Question: I have some kind of data frame in ten days. I want to use the ten days data to analysis general things.
For example, First, I need to split the data frame into groups by time interval(for example 10 seconds). Second, calculate the percentage of value "1" in each group for columns C and D separately. Finally, plot the percentage for column C and B with time in a graphic.
'''
time B C D
1 2014-08-04 00:00:04.0 red 0 0
2 2014-08-04 00:00:06.0 red 0 0
3 2014-08-04 00:00:06.0 red 1 0
4 2014-08-04 00:00:06.2 red 0 0
5 2014-08-04 00:00:06.5 red 0 0
6 2014-08-04 00:00:07.0 red 0 1
7 2014-08-04 00:00:07.7 red 0 0
8 2014-08-04 00:00:16.0 red 0 0
9 2014-08-04 00:00:17.0 red 1 0
10 2014-08-04 00:00:18.0 red 0 0
11 2014-08-04 00:00:22.0 red 0 0
12 2014-08-04 00:00:22.0 red 0 0
13 2014-08-04 00:00:22.2 red 0 0
14 2014-08-04 00:00:25.0 red 1 0
15 2014-08-04 00:00:27.0 red 1 0
16 2014-08-04 00:00:28.0 red 0 0
17 2014-08-04 00:00:29.0 red/amber 1 0
18 2014-08-04 00:00:29.0 red/amber 1 1
19 2014-08-04 00:00:30.0 green 0 0
20 2014-08-04 00:00:40.0 green 0 1
21 2014-08-04 00:00:42.4 green 0 0
22 2014-08-04 00:00:43.0 green 0 0
23 2014-08-04 00:00:50.0 red 1 0
24 2014-08-04 00:00:51.2 red 0 0
25 2014-08-04 00:00:52.0 red 0 1
26 2014-08-04 00:00:52.0 red 1 0
27 2014-08-04 00:00:52.2 red 1 0
28 2014-08-04 00:00:52.9 red 1 1
29 2014-08-04 00:00:53.0 red 0 0
30 2014-08-04 00:00:59.0 red 0 1
31 2014-08-04 00:01:02.0 red 0 1
32 2014-08-04 00:01:03.2 red 0 1
33 2014-08-04 00:01:04.0 red 1 1
34 2014-08-04 00:01:06.4 red 0 1
35 2014-08-04 00:01:07.5 red 1 1
36 2014-08-04 00:01:08.0 red 0 1
37 2014-08-04 00:01:08.2 red 0 1
38 2014-08-04 00:01:08.4 red 0 1
39 2014-08-04 00:01:11.0 red 0 1
40 2014-08-04 00:01:13.0 red 0 1
41 2014-08-04 00:01:14.0 red 0 1
42 2014-08-04 00:01:15.0 red/amber 0 1
43 2014-08-04 00:01:15.0 red/amber 0 1
44 2014-08-04 00:01:16.0 green 0 1
45 2014-08-04 00:01:21.0 green 0 0
46 2014-08-04 00:01:26.0 green 0 0
47 2014-08-04 00:01:31.0 amber 0 0
48 2014-08-04 00:01:31.0 amber 0 0
49 2014-08-04 00:01:34.0 red 0 0
50 2014-08-04 00:01:36.0 red 0 0
'''
The data in 11th of August:
'''
time B C D
1 2014-08-11 00:00:02.0 red 0 0
2 2014-08-11 00:00:03.0 red 0 0
3 2014-08-11 00:00:04.0 red 0 0
4 2014-08-11 00:00:07.0 red 0 0
5 2014-08-11 00:00:08.0 red 0 0
6 2014-08-11 00:00:08.0 red 0 0
7 2014-08-11 00:00:08.2 red 0 0
8 2014-08-11 00:00:08.5 red 0 0
9 2014-08-11 00:00:08.9 red 0 0
10 2014-08-11 00:00:09.0 red 0 0
11 2014-08-11 00:00:09.5 red 0 0
12 2014-08-11 00:00:10.0 red 0 0
13 2014-08-11 00:00:10.2 red 0 0
14 2014-08-11 00:00:10.4 red 0 0
15 2014-08-11 00:00:10.5 red 0 0
16 2014-08-11 00:00:10.7 red 0 0
17 2014-08-11 00:00:11.7 red 0 0
18 2014-08-11 00:00:11.9 red 0 0
19 2014-08-11 00:00:12.0 red 0 0
20 2014-08-11 00:00:12.0 red 0 0
21 2014-08-11 00:00:12.2 red 0 0
22 2014-08-11 00:00:12.2 red 0 0
23 2014-08-11 00:00:12.5 red 0 0
24 2014-08-11 00:00:12.7 red 0 0
25 2014-08-11 00:00:13.0 red 0 0
26 2014-08-11 00:00:13.2 red 0 0
27 2014-08-11 00:00:13.2 red 0 0
28 2014-08-11 00:00:13.5 red 0 0
29 2014-08-11 00:00:13.7 red 0 0
30 2014-08-11 00:00:13.9 red 0 0
31 2014-08-11 00:00:14.2 red 0 0
32 2014-08-11 00:00:14.4 red 0 0
33 2014-08-11 00:00:14.7 red 0 0
34 2014-08-11 00:00:14.7 red 0 0
35 2014-08-11 00:00:15.0 red 0 0
36 2014-08-11 00:00:15.0 red 0 0
37 2014-08-11 00:00:15.2 red 0 0
38 2014-08-11 00:00:16.5 red 0 1
39 2014-08-11 00:00:17.0 red 0 1
40 2014-08-11 00:00:17.0 red 0 1
41 2014-08-11 00:00:17.9 red 0 1
42 2014-08-11 00:00:18.0 red 0 1
43 2014-08-11 00:00:18.0 red 0 1
44 2014-08-11 00:00:18.2 red 0 1
45 2014-08-11 00:00:18.4 red 0 1
46 2014-08-11 00:00:18.5 red 0 1
47 2014-08-11 00:00:18.7 red 0 1
48 2014-08-11 00:00:19.0 red 0 1
49 2014-08-11 00:00:19.2 red 0 1
50 2014-08-11 00:00:19.7 red 0 1
'''
I just know how to deal with one-day data.
It's just an example, I did lots of things into difficulties whenever I need handle many days data to average for general results. Thx for help. T^T
'''
library(reshape2)
library(ggplot2)
df$time <- as.POSIXct(cut(as.POSIXct(df$time), "10 secs"))
df.mlt <- melt(df, id.var=c("time", "B"))
ggplot(df.mlt, aes(x=time, y=value, color=variable)) +
stat_summary(geom="point", fun.y=mean, shape=1) +
stat_smooth()
'''
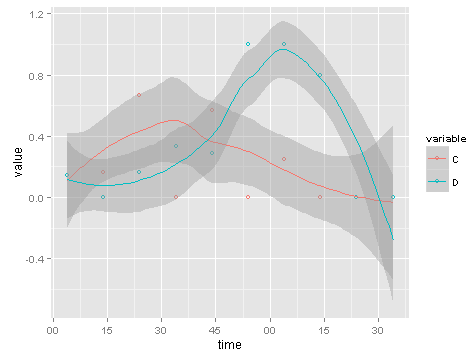
Answer: For the first two parts, you could try: (here, it is split by 10 secs, not clear whether you want to include days also)
'''
library(data.table)
df$time1 <- as.POSIXct(cut(as.POSIXct(df$time, format= "%Y-%m-%d %H:%M:%S"), "10 secs"))
df1 <- df[,-1] #deleted the time column
dt <- data.table(df1, key='time1')
dt1 <- dt[, list(C1=round(100*(sum(C==1)/.N),2), D1=round(100*(sum(D==1)/.N),2)), by=time1]
dt1
# time1 C1 D1
#1: 2014-08-04 00:00:04 14.29 14.29
#2: 2014-08-04 00:00:14 16.67 0.00
#3: 2014-08-04 00:00:24 66.67 16.67
#4: 2014-08-04 00:00:34 0.00 33.33
#5: 2014-08-04 00:00:44 57.14 28.57
#6: 2014-08-04 00:00:54 0.00 100.00
#7: 2014-08-04 00:01:04 25.00 100.00
#8: 2014-08-04 00:01:14 0.00 80.00
#9: 2014-08-04 00:01:24 0.00 0.00
#10: 2014-08-04 00:01:34 0.00 0.00
#11: 2014-08-10 23:59:54 0.00 0.00
#12: 2014-08-11 00:00:04 0.00 0.00
#13: 2014-08-11 00:00:14 0.00 65.00
'''
### Update
'''
dt1[, list(C1=mean(C1), D1= mean(D1)), by=list(timeN=gsub("^.*\s+","", time1))]
# timeN C1 D1
#1: 00:00:04 7.145 7.145
#2: 00:00:14 8.335 32.500
#3: 00:00:24 66.670 16.670
#4: 00:00:34 0.000 33.330
#5: 00:00:44 57.140 28.570
#6: 00:00:54 0.000 100.000
#7: 00:01:04 25.000 100.000
#8: 00:01:14 0.000 80.000
#9: 00:01:24 0.000 0.000
#10: 00:01:34 0.000 0.000
#11: 23:59:54 0.000 0.000
'''
### Update2
I think you need this. There is a difference in values. In the previous case, it was just the average of proportions. Here, I am taking the proportions from each 'cut' time interval across days. Possibly, this is more correct.
'''
df1$timeN <- gsub("^.*\s+", "", df1$time1)
dt <- data.table(df1, key='timeN')
dt1 <- dt[,list(C1=round(100*(sum(C==1)/.N),2), D1=round(100*(sum(D==1)/.N),2)), by=timeN]
dt1
# timeN C1 D1
#1: 00:00:04 14.29 14.29
#2: 00:00:14 16.67 0.00
#3: 00:00:24 66.67 16.67
#4: 00:00:34 0.00 33.33
#5: 00:00:44 57.14 28.57
#6: 00:00:54 0.00 100.00
#7: 00:01:04 25.00 100.00
#8: 00:01:14 0.00 80.00
#9: 00:01:24 0.00 0.00
#10: 00:01:34 0.00 0.00
'''